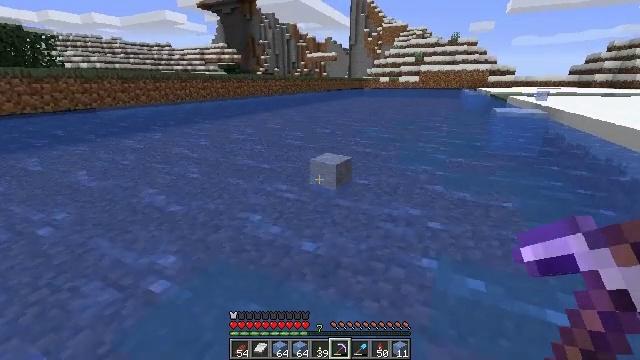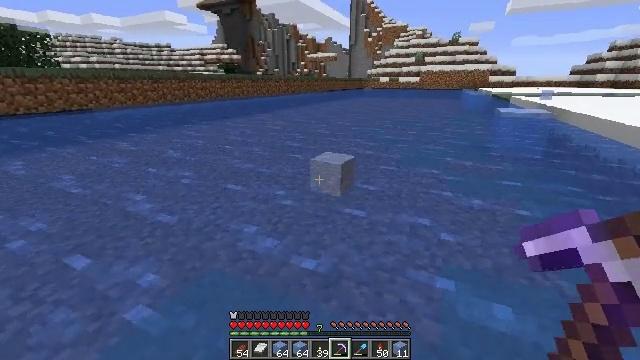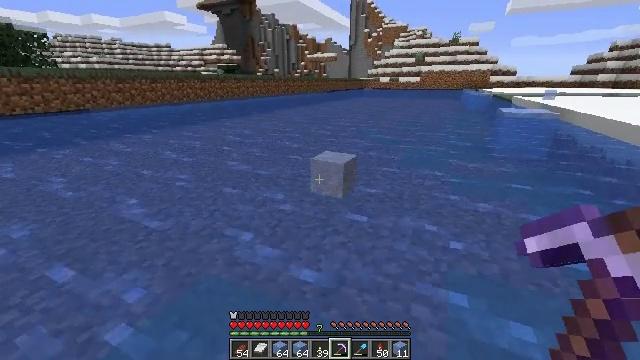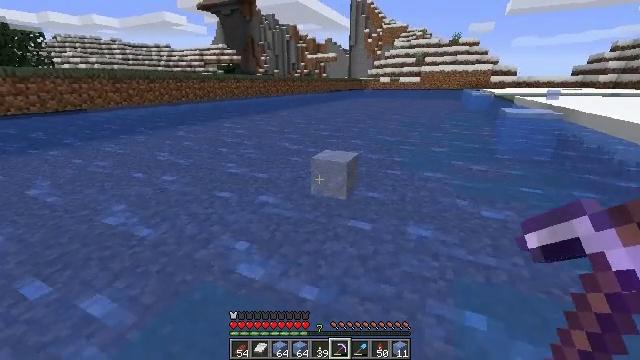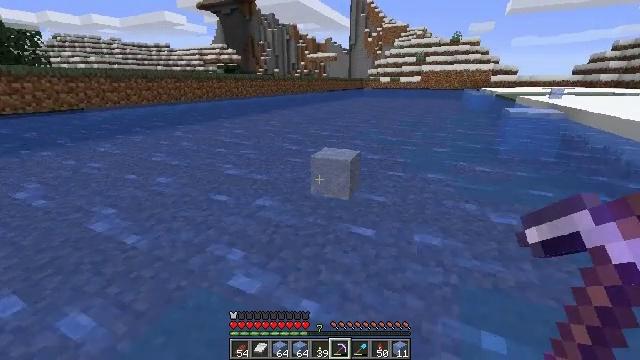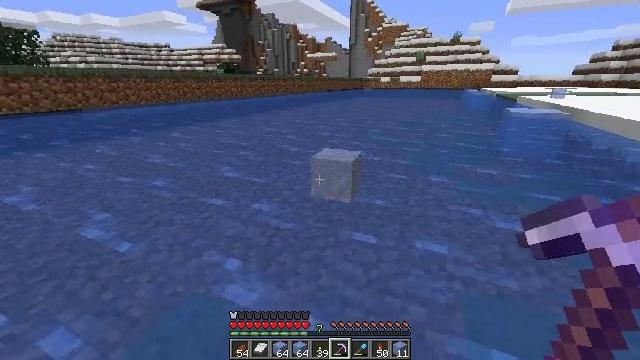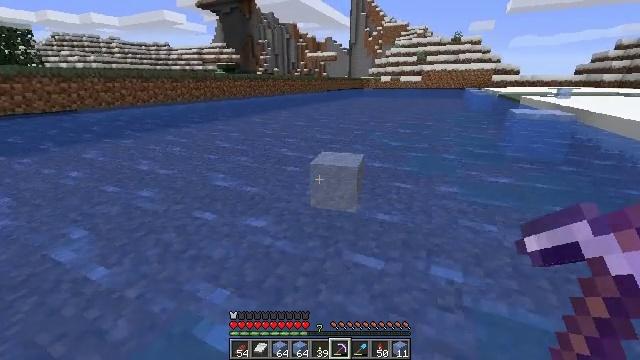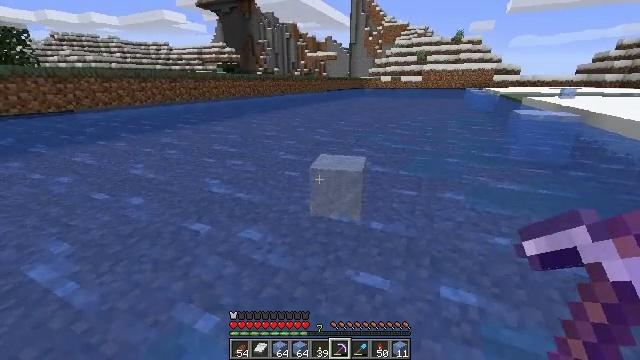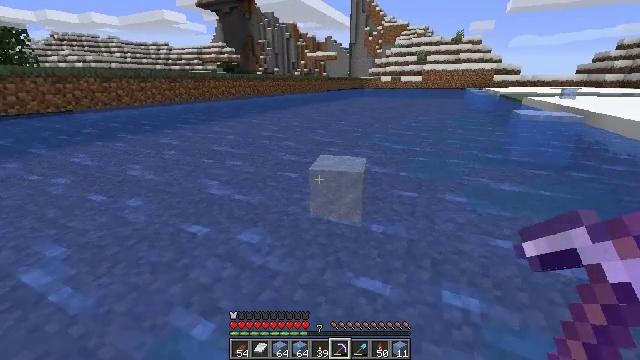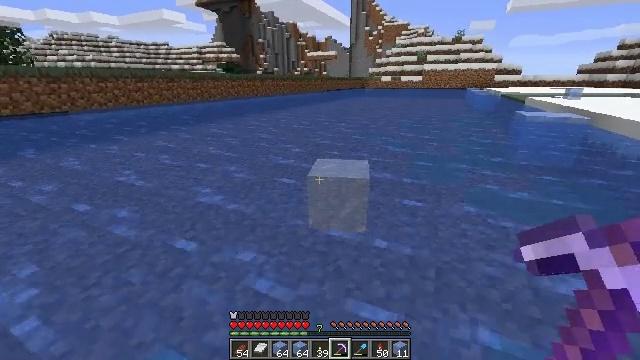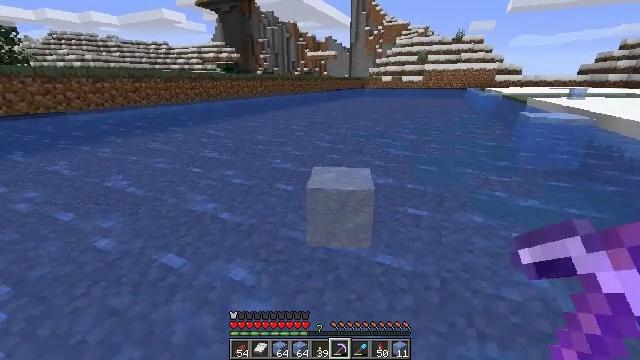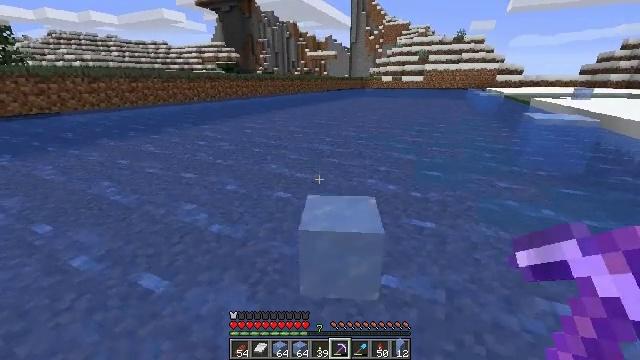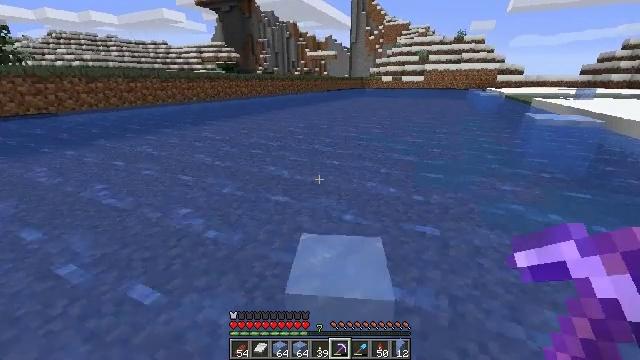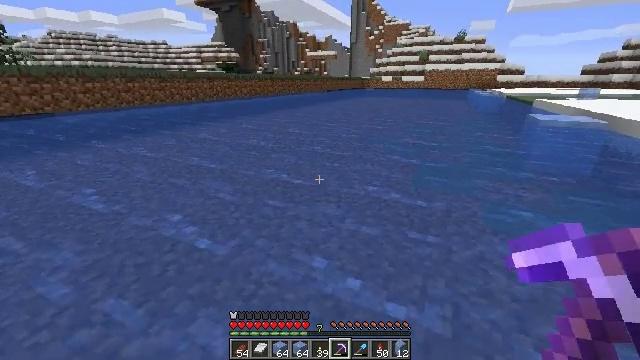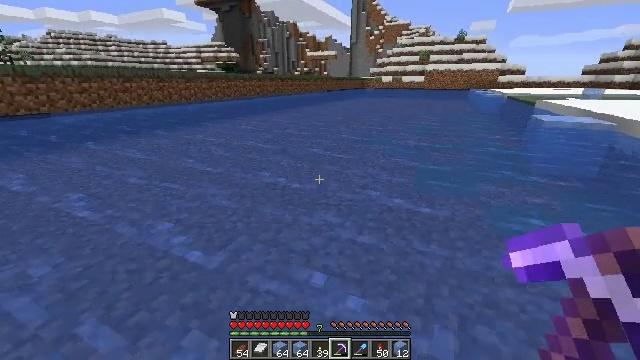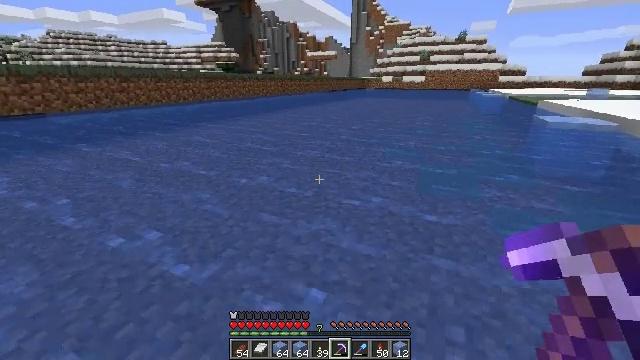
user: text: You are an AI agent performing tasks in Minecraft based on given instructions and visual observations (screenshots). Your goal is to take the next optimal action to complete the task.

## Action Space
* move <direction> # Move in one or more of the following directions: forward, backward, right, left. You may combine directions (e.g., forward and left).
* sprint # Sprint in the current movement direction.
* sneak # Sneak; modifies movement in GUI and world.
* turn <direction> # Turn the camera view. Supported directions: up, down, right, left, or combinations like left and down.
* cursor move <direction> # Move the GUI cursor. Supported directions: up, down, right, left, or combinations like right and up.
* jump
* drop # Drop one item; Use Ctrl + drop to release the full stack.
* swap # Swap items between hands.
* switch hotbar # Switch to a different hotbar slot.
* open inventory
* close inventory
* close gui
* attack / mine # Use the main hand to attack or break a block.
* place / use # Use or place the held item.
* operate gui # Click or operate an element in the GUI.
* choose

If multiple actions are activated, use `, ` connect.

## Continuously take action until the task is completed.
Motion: motion action
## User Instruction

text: Attack the ice to clear a path.
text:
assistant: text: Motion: move forward
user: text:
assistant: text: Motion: move forward
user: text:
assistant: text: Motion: move forward
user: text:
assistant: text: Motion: move forward
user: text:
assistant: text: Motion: move forward
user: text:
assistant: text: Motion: move forward
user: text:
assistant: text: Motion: move forward
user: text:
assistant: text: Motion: move forward
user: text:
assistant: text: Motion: move forward
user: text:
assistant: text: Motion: move forward
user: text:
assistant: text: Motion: move forward
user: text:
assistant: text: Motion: move forward
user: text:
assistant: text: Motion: move forward
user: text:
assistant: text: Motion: move forward
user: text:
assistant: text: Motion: move forward
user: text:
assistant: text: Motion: move forward
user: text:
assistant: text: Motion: move forward
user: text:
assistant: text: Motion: move forward
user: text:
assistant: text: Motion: move forward
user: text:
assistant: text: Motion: move forward
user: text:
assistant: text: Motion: move forward
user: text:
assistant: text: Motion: move forward
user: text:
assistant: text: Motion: move forward
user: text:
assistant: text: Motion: move forward
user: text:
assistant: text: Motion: move forward, jump
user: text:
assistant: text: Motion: move forward, jump
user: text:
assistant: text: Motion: move forward, jump
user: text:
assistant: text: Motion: move forward, jump
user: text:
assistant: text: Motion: move forward, jump
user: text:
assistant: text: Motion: move forward, jump